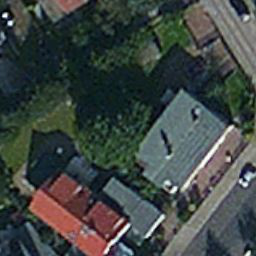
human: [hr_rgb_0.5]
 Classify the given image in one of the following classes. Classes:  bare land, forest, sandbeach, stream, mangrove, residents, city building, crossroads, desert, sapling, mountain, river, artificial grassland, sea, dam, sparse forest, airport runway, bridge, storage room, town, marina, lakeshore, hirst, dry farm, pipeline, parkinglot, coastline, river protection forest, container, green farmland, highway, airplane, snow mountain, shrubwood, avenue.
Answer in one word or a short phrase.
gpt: residents